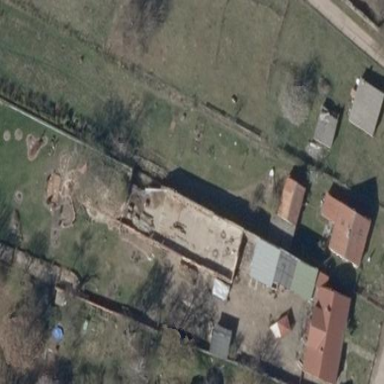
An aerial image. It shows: Ruins of building.